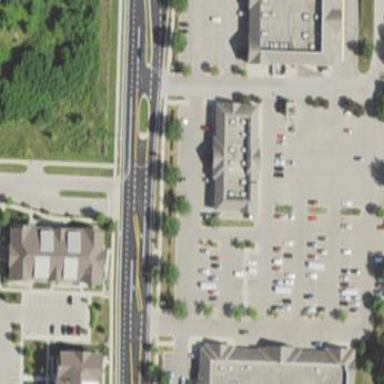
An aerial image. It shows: Retail area.